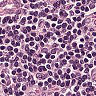
Metastatic tissue present: no